Question: I followed a tutorial on <URL> abt 'RecyclerView' and wrote the code and adapter which runs with no error but fails to display the list as expected any help pls this area my code
custom_list_row.xml
'''
<?xml version="1.0" encoding="utf-8"?>
<LinearLayout xmlns:android="http://schemas.android.com/apk/res/android"
android:orientation="horizontal" android:layout_width="match_parent"
android:layout_height="match_parent">
<ImageView
android:id="@+id/img_item"
android:layout_width="wrap_content"
android:layout_height="wrap_content"
android:src="@drawable/ic_launcher"/>
<TextView
android:id="@+id/title_item"
android:layout_width="wrap_content"
android:layout_height="wrap_content"
android:text="Dummy Text"
android:paddingTop="5dp"
android:paddingLeft="15dp"
android:textColor="#ff281c9b" />
</LinearLayout>
'''
vanguard_news.xml
'''
<?xml version="1.0" encoding="utf-8"?>
<android.support.v4.widget.SwipeRefreshLayout xmlns:android="http://schemas.android.com/apk/res/android"
android:id="@+id/swipe_container"
android:layout_width="match_parent"
android:layout_height="match_parent"
android:layout_marginTop="56dp">
<android.support.v7.widget.RecyclerView
android:id="@+id/feed_list"
android:layout_height="match_parent"
android:layout_width="wrap_content">
</android.support.v7.widget.RecyclerView>
</android.support.v4.widget.SwipeRefreshLayout>
'''
ViewAdapter.class
'''
public class ViewAdapter extends RecyclerView.Adapter <ViewAdapter.MyViewHolder>{
LayoutInflater inflater;
List<ReViewInformation> data= Collections.emptyList();
public ViewAdapter(Context context, List<ReViewInformation> data){
inflater=LayoutInflater.from(context);
}
@Override
public MyViewHolder onCreateViewHolder(ViewGroup parent, int viewType) {
View view=inflater.inflate(R.layout.custom_list_row,parent, false);
MyViewHolder holder = new MyViewHolder(view);
return holder;
}
@Override
public void onBindViewHolder(MyViewHolder holder, int position) {
ReViewInformation currObj = data.get(position);
holder.title.setText(currObj.Title);
holder.image.setImageResource(currObj.id);
}
@Override
public int getItemCount() {
return 0;
}
class MyViewHolder extends RecyclerView.ViewHolder{
TextView title;
ImageView image;
public MyViewHolder(View itemView) {
super(itemView);
title= (TextView) itemView.findViewById(R.id.title_item);
image = (ImageView) itemView.findViewById(R.id.img_item);
}
}
}
'''
ReViewInformation.class
'''
public class ReViewInformation {
int id;
String Title;
}
'''
_1Vanguard_News.class
'''
public class _1Vanguard_News extends Fragment implements OnRefreshListener{
SwipeRefreshLayout swipeLayout;
RecyclerView recyclerView;
private ViewAdapter adapter;
@Override
public View onCreateView(LayoutInflater inflater, ViewGroup container,
Bundle savedInstanceState) {
// TODO Auto-generated method stub
View view;
view = inflater.inflate(R.layout.vanguard_news, container, false);
//view = inflater.inflate(R.layout.principal, container, false);
//Recycle list view
recyclerView = (RecyclerView) view.findViewById(R.id.feed_list);
adapter = new ViewAdapter(getActivity(),getData());
recyclerView.setAdapter(adapter);
recyclerView.setLayoutManager(new LinearLayoutManager(getActivity()));
//Swipe to refresh view
swipeLayout = (SwipeRefreshLayout) view.findViewById(R.id.swipe_container);
swipeLayout.setColorSchemeResources(R.color.orange, R.color.green, R.color.blue);
swipeLayout.setOnRefreshListener(this);
return view;
}
public static List<ReViewInformation> getData(){
List<ReViewInformation> data= new ArrayList();
int []icons={R.drawable.france,R.drawable.brazil,R.drawable.ic_launcher};
String []titles={"hgjhgbn","hKHk","hgdjgj"};
for(int i = 0; i <3; i++){
ReViewInformation curr = new ReViewInformation();
curr.id = icons[i];
curr.Title = titles[i];
data.add(curr);
}
return data;
}
@Override
public void onRefresh() {
// TODO Auto-generated method stu
}
}
'''
Screen shot

Is there something i am missing??
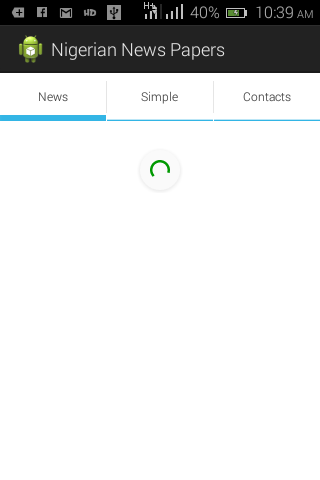
Answer: 'getItemCount()' returns the total number of items in the data set hold by the adapter. If you 'return 0', the other methods are not called. Change
'''
List<ReViewInformation> data= Collections.emptyList();
public ViewAdapter(Context context, List<ReViewInformation> data){
inflater=LayoutInflater.from(context);
}
'''
to
'''
List<ReViewInformation> data;
public ViewAdapter(Context context, List<ReViewInformation> data){
inflater=LayoutInflater.from(context);
this.data = data;
}
'''
and
'''
@Override
public int getItemCount() {
if (data == null) {
return 0;
}
return data.size();
}
'''